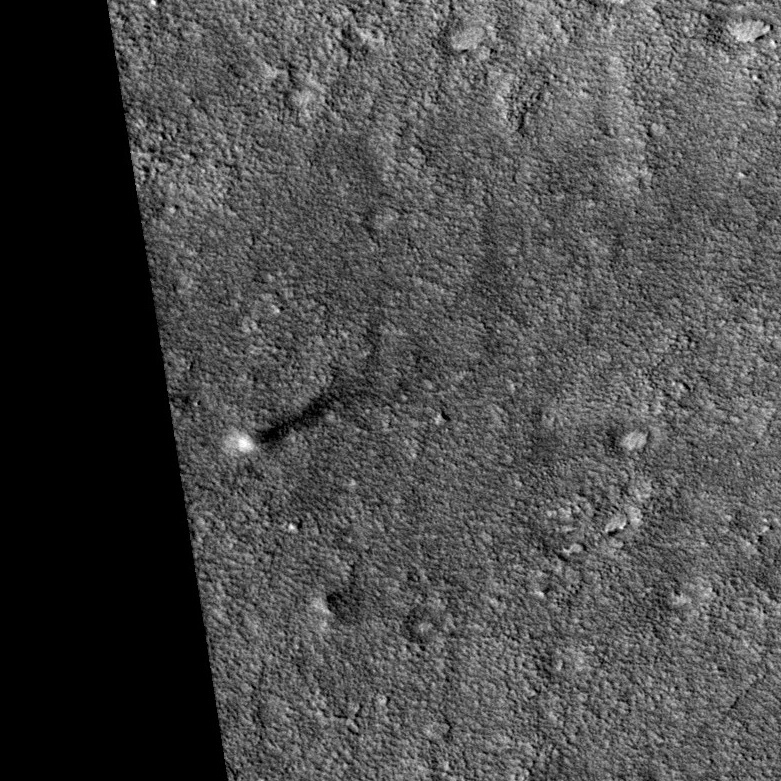
Label: dustdevil